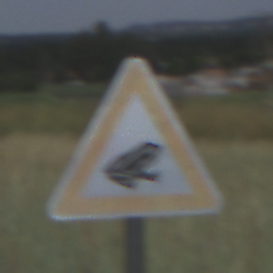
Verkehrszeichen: AmphibienwanderungLinks
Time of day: Midday
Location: Outdoor (Nature)
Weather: PartlyCloudy
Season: NotSpecified
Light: Natural